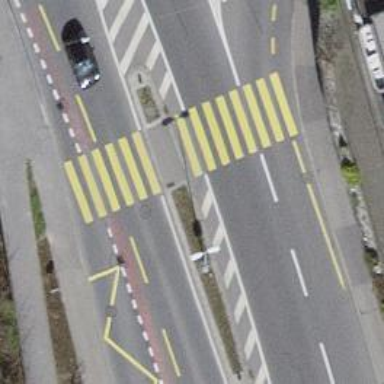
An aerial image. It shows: Zebra crossing on footway.